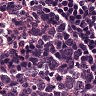
Metastatic tissue present: no